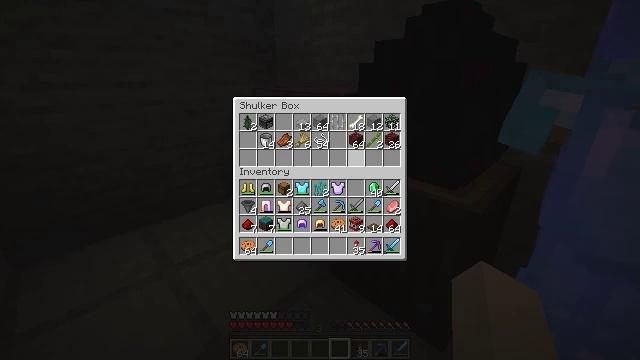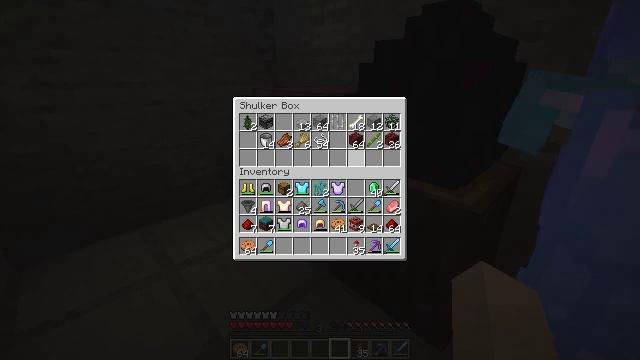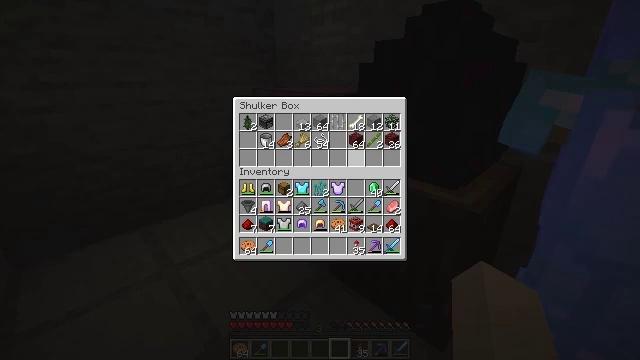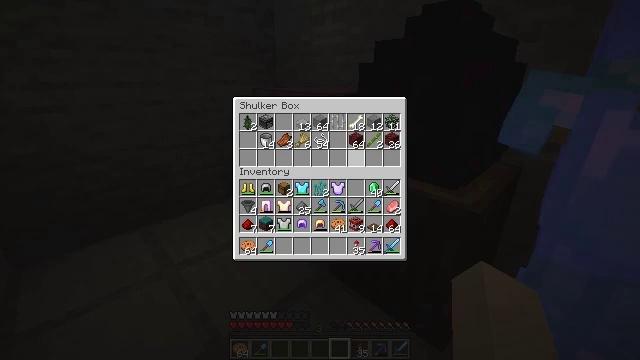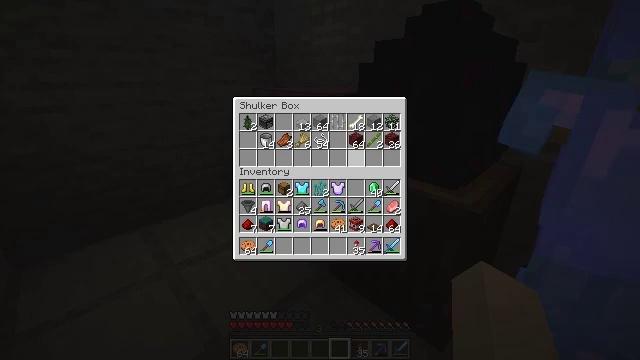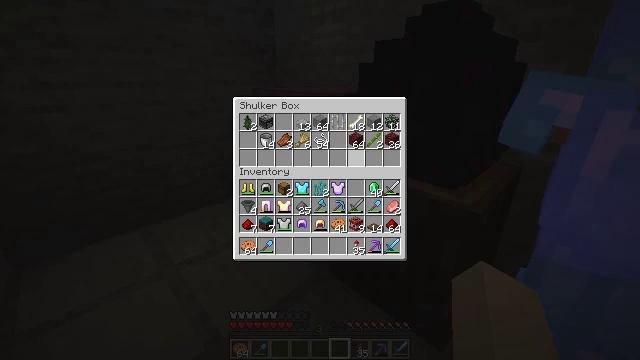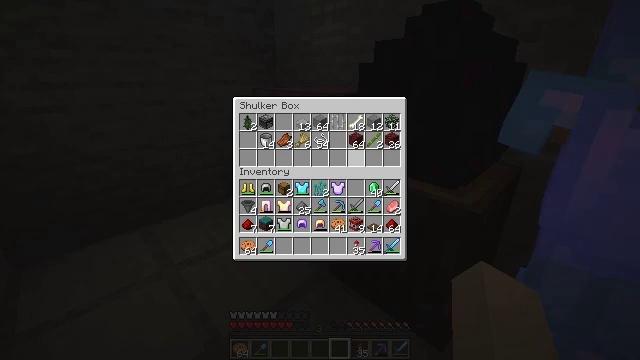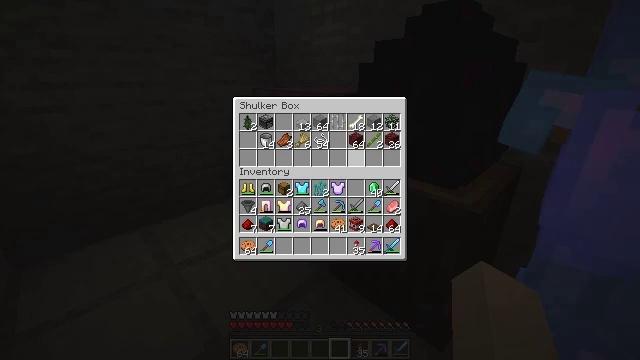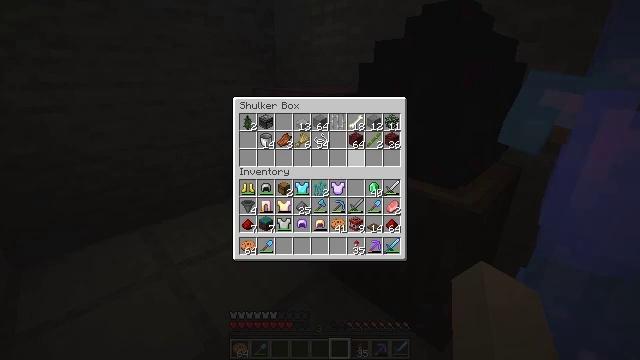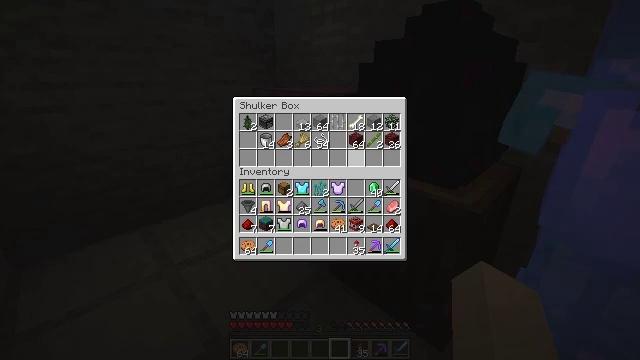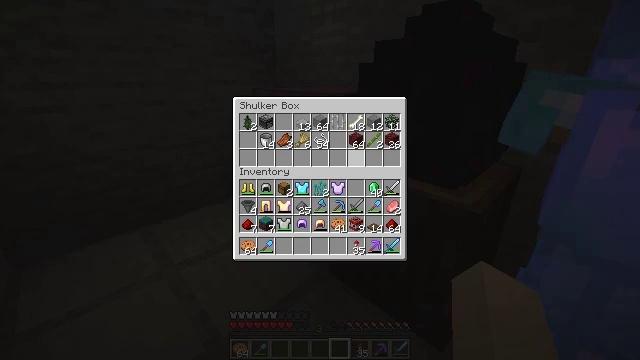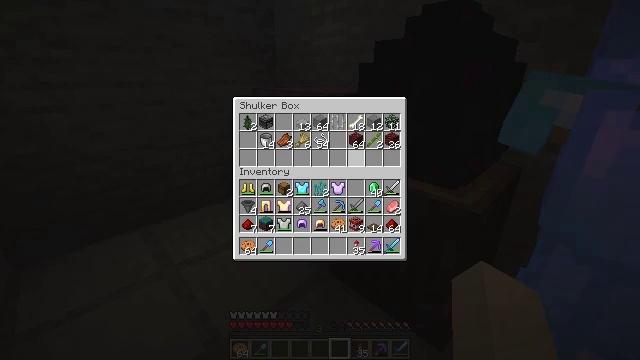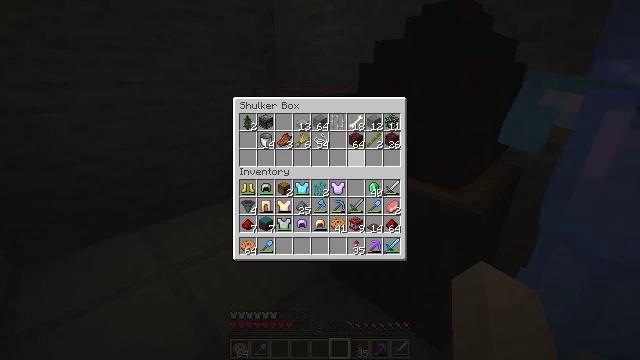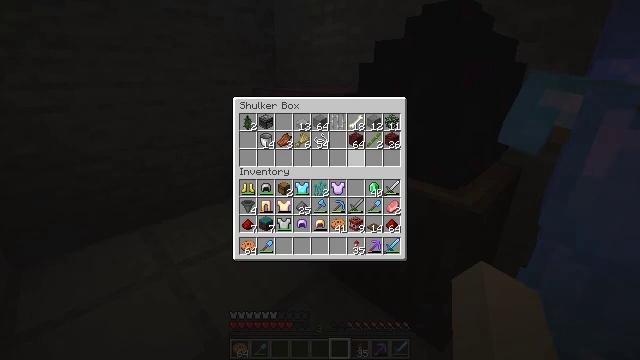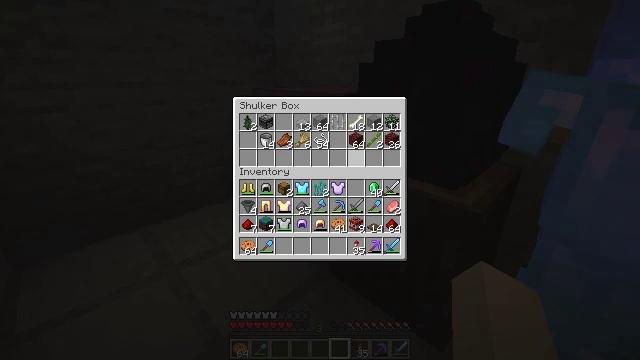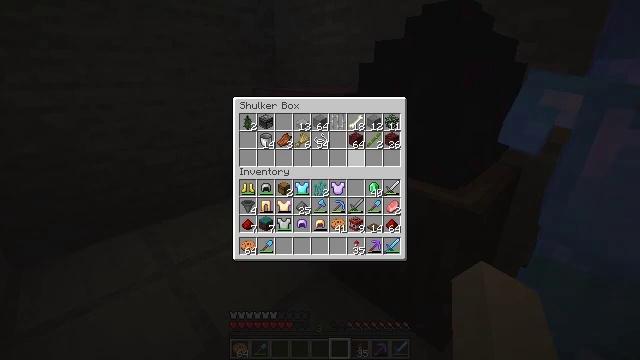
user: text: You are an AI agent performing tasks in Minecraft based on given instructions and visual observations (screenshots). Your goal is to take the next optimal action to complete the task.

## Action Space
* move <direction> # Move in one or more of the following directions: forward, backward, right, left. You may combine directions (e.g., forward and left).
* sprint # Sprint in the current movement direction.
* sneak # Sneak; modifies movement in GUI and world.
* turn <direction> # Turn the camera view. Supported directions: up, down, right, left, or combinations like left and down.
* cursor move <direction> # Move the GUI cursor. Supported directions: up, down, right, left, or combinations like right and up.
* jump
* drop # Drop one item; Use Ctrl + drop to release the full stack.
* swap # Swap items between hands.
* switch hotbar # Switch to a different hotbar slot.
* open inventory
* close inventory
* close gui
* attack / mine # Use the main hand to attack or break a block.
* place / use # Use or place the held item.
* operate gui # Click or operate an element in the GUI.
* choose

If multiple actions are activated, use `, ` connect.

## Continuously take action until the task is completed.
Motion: motion action
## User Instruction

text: Combine gold nuggets and a carrot to make a golden carrot.
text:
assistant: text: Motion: no_op
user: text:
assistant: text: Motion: no_op
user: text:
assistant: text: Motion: no_op
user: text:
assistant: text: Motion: no_op
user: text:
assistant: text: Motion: no_op
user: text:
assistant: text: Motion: no_op
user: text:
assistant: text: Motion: no_op
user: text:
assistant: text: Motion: no_op
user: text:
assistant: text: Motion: no_op
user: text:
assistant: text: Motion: no_op
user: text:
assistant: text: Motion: no_op
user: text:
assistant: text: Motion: no_op
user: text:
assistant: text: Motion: no_op
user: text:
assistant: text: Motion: no_op
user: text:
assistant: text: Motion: no_op
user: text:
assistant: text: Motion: no_op
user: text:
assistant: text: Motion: no_op
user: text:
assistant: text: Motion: no_op
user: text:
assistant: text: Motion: no_op
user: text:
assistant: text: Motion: no_op
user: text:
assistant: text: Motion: no_op
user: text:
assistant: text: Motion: no_op
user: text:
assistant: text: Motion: no_op
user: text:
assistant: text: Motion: no_op
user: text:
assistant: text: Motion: no_op
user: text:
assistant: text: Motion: no_op
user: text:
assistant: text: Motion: no_op
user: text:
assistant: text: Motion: no_op
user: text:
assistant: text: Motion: no_op
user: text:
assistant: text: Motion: no_op